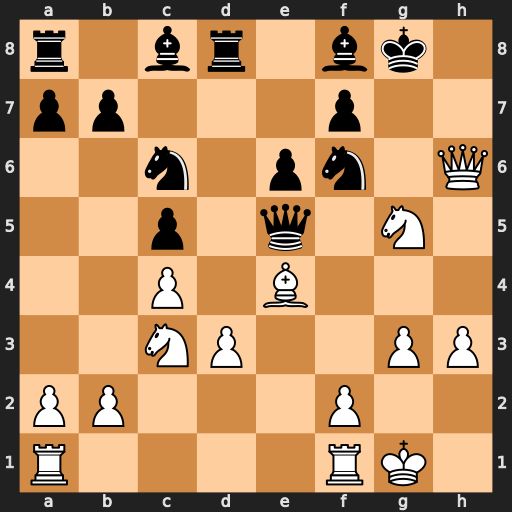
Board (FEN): r1br1bk1/pp3p2/2n1pn1Q/2p1q1N1/2P1B3/2NP2PP/PP3P2/R4RK1
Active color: w
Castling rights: -
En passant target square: -
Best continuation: Bh7+ Nxh7 Qxh7#